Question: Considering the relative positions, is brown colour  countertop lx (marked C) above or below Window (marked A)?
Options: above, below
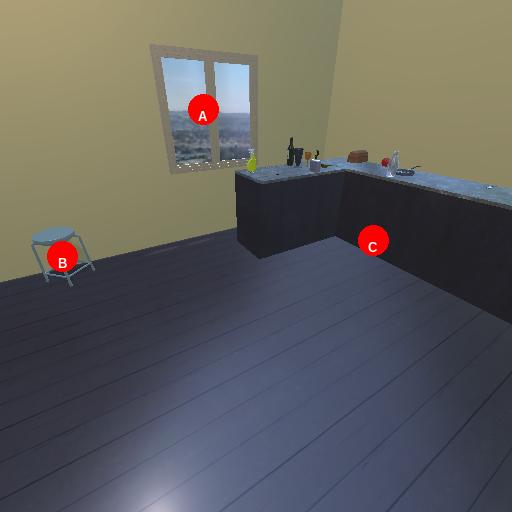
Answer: above